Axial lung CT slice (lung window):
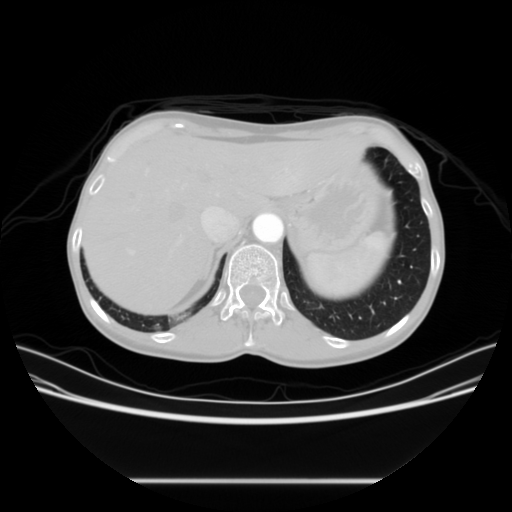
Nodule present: no